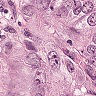
Metastatic tissue present: yes